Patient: sex F, age 59
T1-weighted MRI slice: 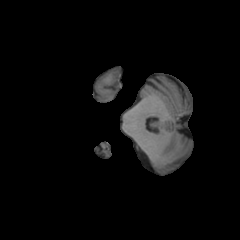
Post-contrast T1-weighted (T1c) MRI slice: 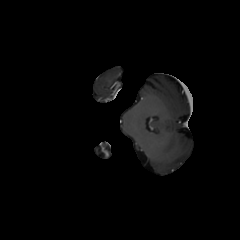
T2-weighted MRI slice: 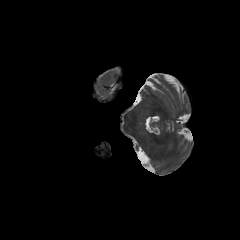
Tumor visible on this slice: no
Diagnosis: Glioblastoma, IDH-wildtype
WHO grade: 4